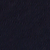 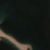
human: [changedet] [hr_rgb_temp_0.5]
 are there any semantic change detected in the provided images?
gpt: One narrow and elongated artificial island constructed on a bed of dredged sand and rock appears in the sea.